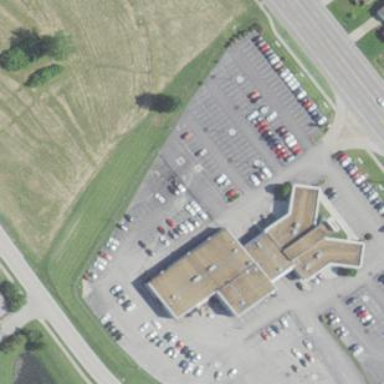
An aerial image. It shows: Shop that sells cars.